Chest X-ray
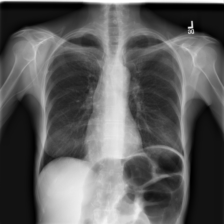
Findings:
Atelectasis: negative
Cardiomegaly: negative
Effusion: positive
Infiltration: negative
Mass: negative
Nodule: negative
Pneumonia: negative
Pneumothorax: negative
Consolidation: negative
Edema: negative
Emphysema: negative
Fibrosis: negative
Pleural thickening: negative
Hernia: negative